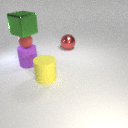
large purple rubber cylinder below small red rubber sphere